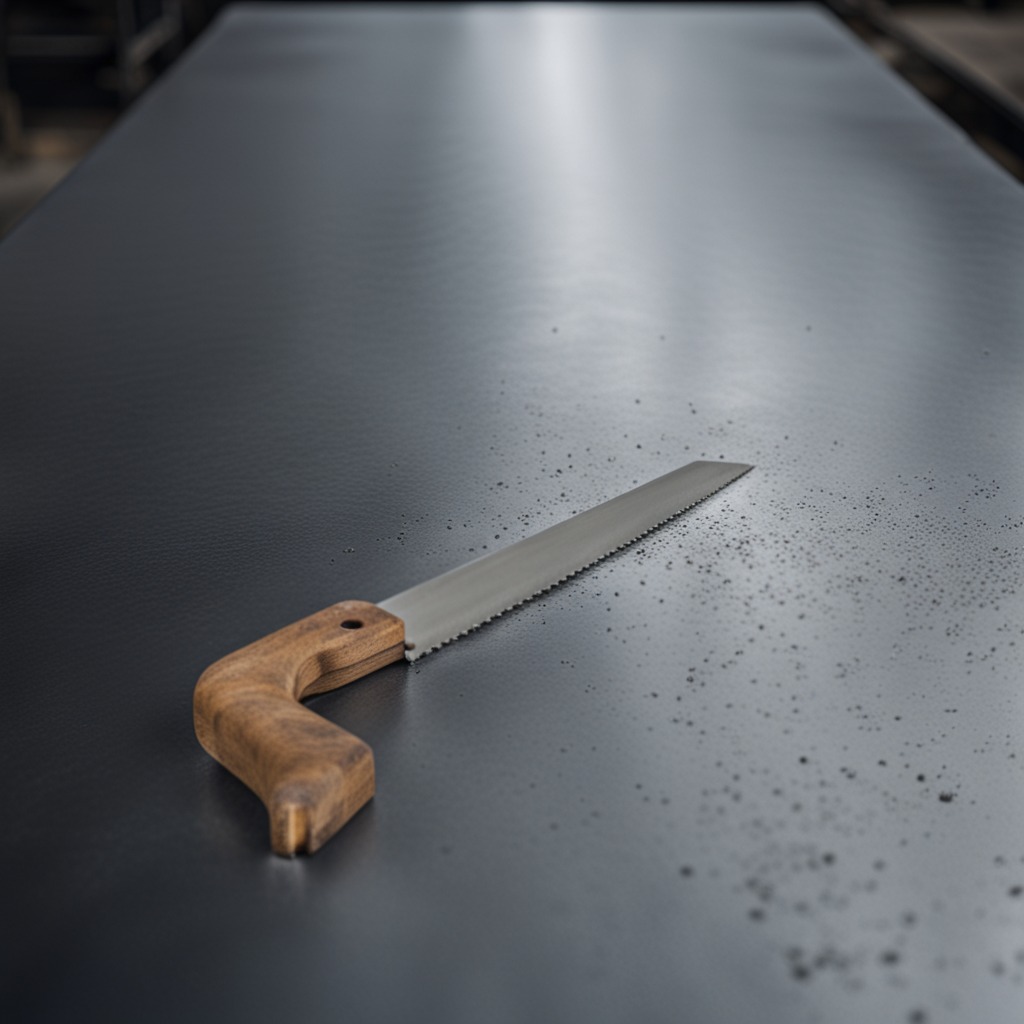
A handheld metal saw is lying on a cold steel table in a mining workshop.